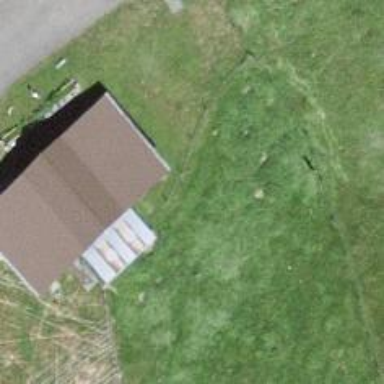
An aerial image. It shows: Rural barn.